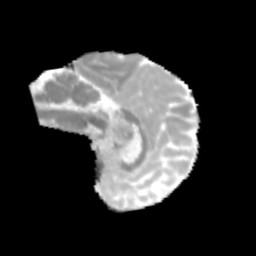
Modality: MD
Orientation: sagittal
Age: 10
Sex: male
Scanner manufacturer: siemens
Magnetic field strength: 3 T
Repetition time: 3.8 s
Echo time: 0.07 s